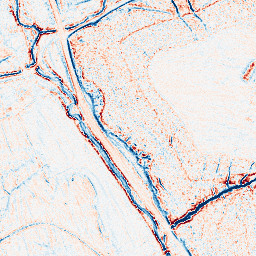
Category: edge_preserving
Decomposition family: anisotropic_diffusion
Decomposition parameters: iterations: 10
kappa: 30
gamma: 0.1
Upsampling method: bicubic
Upsampling parameters: scale: 4
Upsampling scale: 4